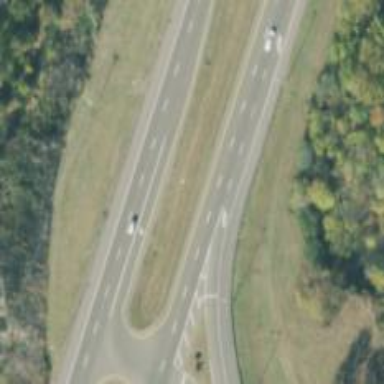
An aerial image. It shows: Asphalt road with dual carriageways at trunk level.